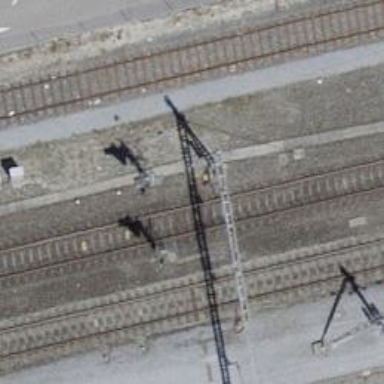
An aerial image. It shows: Railway signal.